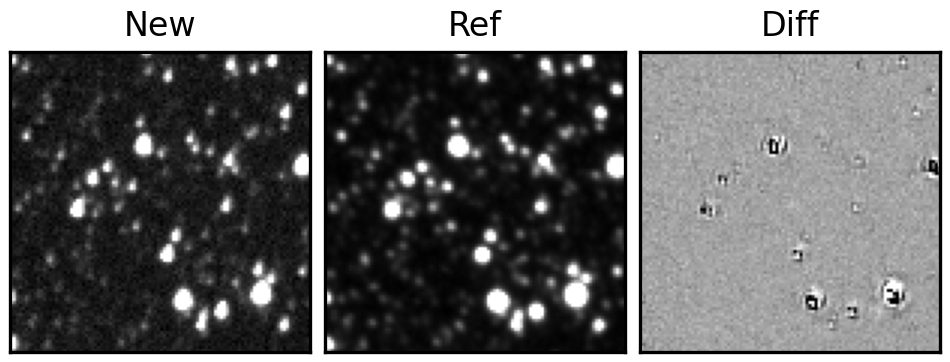
Label: real